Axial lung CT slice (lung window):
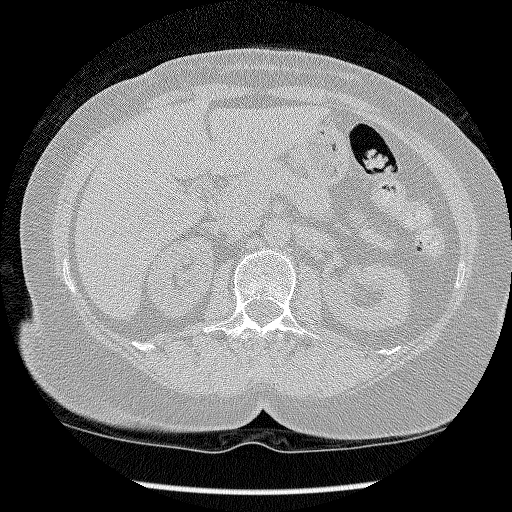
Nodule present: no